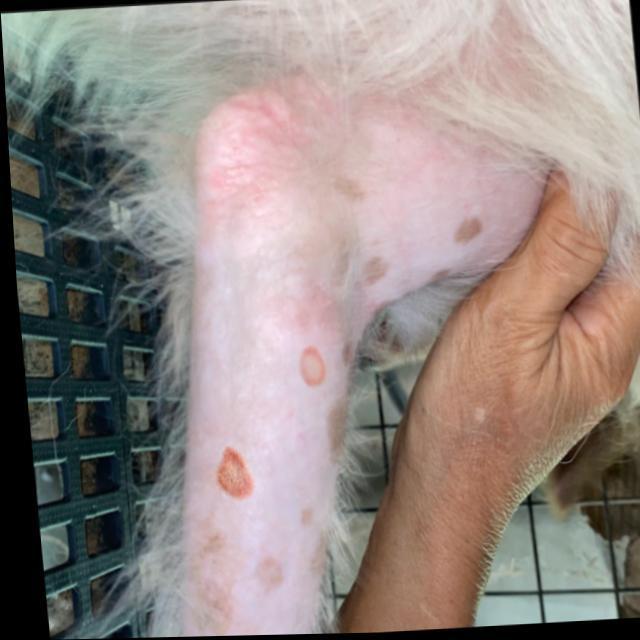
Canine ringworm (Dermatophytosis) — fungal infection caused by Microsporum or Trichophyton. Presents with circular alopecia, scaling, crusting, and broken hairs.